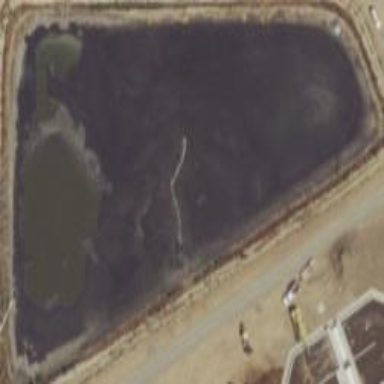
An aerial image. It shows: Image of wastewater.